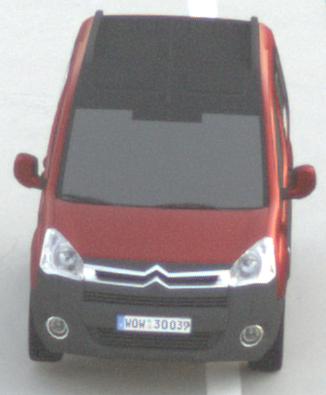
Make: Citroen
Model: Berlingo Kombi VTi 120
Detailed model: Berlingo (II) Kombi
Model produced from: 2009/12
Model produced until: 2012/03
Doors: 5
Color: red
Road condition: dry road
Daytime: sunrise or sunset
Contrast: low contrast